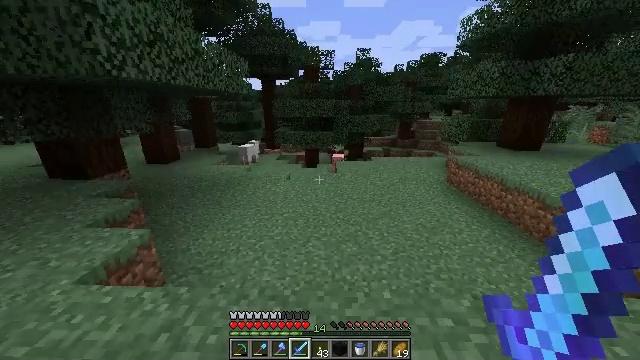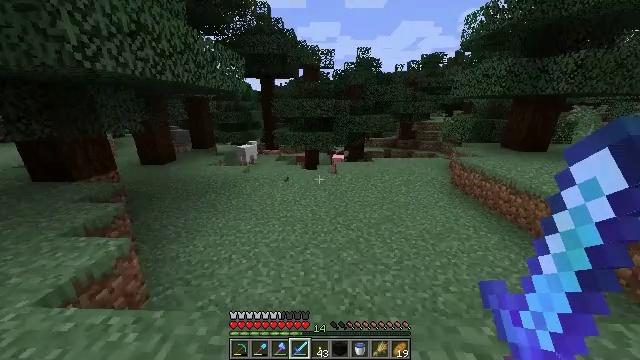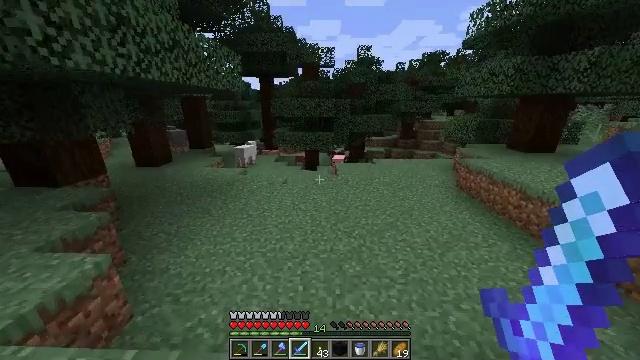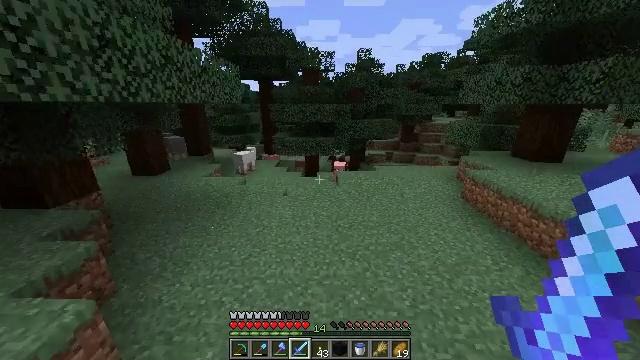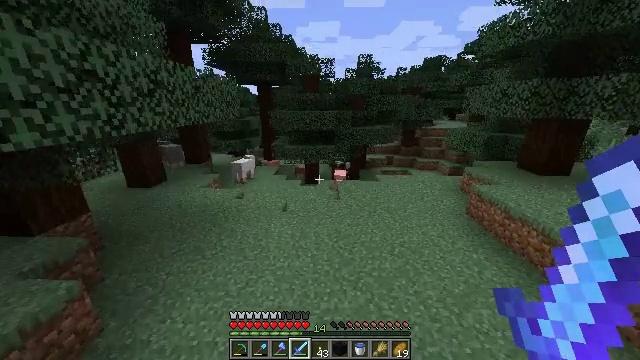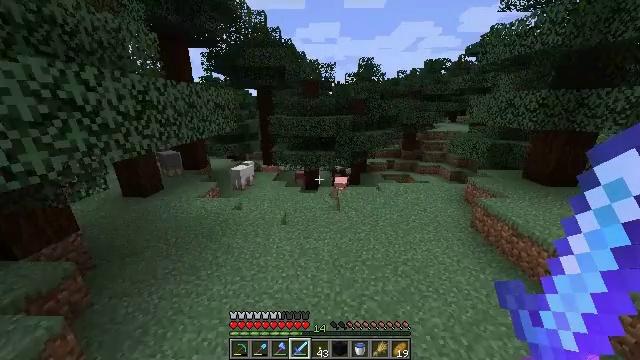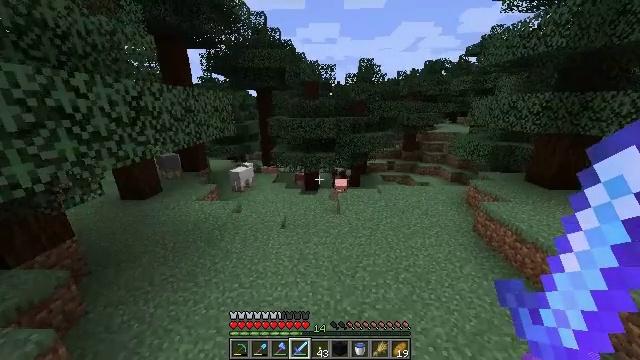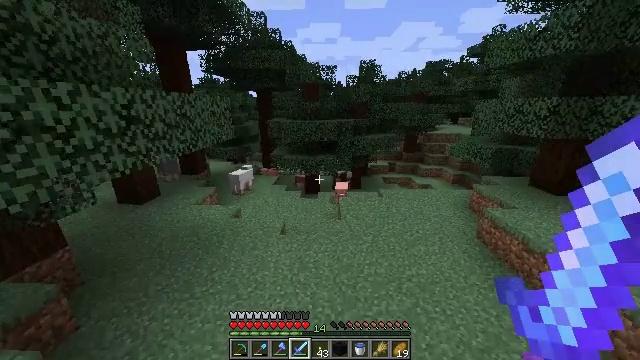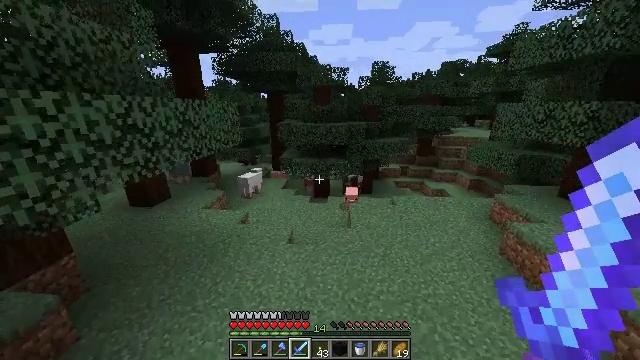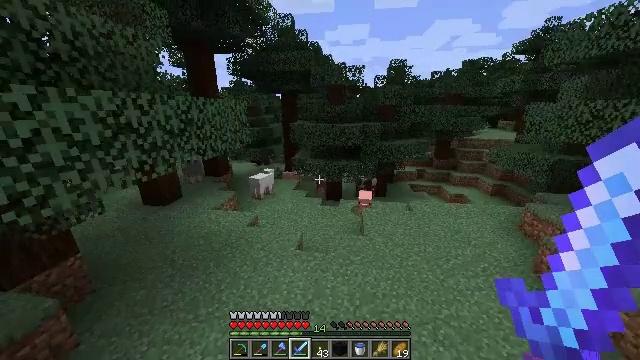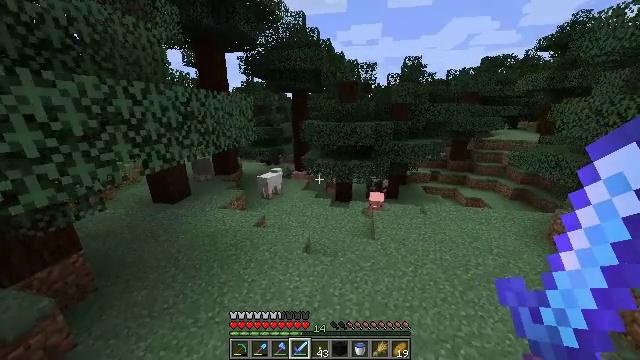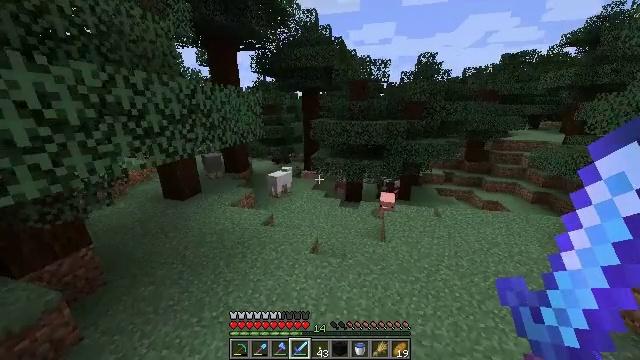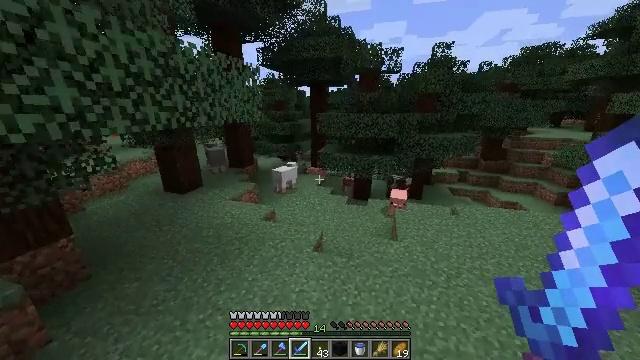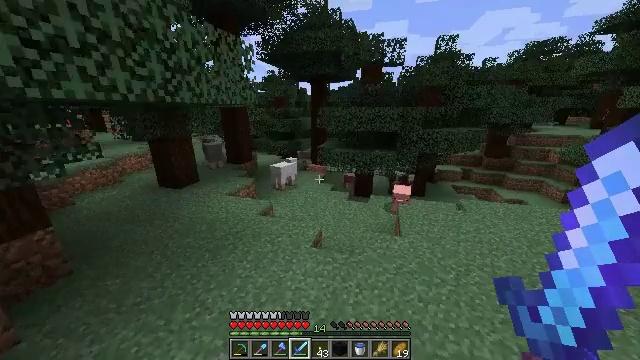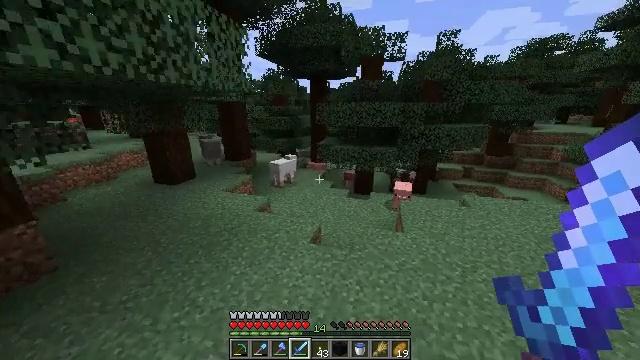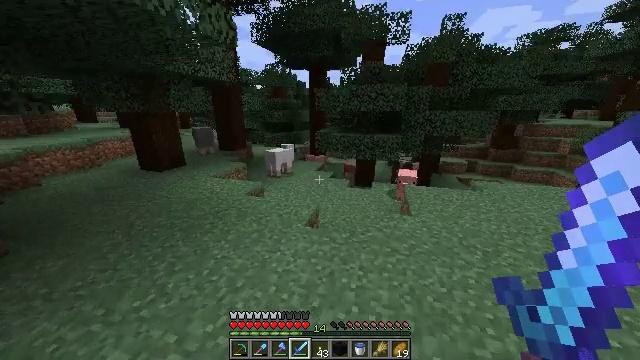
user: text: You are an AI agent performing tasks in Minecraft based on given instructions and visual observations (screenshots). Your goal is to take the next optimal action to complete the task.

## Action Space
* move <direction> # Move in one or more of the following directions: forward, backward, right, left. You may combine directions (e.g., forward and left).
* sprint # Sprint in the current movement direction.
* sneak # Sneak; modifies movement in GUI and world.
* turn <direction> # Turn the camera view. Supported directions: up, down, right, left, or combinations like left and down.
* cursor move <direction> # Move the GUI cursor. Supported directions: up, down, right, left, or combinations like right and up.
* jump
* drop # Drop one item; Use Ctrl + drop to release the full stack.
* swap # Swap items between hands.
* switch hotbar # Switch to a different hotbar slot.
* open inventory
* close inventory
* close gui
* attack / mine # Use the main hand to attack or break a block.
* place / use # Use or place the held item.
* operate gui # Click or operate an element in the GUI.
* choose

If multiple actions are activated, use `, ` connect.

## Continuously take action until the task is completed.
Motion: motion action
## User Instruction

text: Gather materials from the sweet berry bush.
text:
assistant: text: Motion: move forward, sprint
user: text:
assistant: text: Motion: move forward, sprint
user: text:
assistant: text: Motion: move forward, sprint, jump
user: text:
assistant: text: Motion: move forward, sprint, jump
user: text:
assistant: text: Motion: move forward, sprint, jump
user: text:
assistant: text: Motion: move forward, sprint, jump
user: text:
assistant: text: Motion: move forward, sprint, jump
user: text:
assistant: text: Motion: move forward, sprint, turn left, jump
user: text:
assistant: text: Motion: move forward, sprint, turn left
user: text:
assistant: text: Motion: move forward, sprint, turn left
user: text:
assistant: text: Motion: move forward, sprint, turn left
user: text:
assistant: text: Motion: move forward, sprint, turn left
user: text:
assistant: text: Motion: move forward, sprint
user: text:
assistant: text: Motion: move forward, sprint
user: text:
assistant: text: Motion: move forward, sprint
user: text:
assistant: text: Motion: move forward, sprint
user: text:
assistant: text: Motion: move forward, sprint
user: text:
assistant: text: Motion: move forward, sprint, turn left
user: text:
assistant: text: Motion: move forward, sprint, turn left
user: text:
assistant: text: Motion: move forward, sprint, turn left
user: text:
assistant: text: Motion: move forward, sprint, turn left, jump
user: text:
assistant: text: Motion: move forward, sprint, turn left, jump
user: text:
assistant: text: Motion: move forward, sprint, turn left, jump
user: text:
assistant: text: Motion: move forward, sprint, turn left, jump
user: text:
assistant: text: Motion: move forward, sprint, turn left, jump
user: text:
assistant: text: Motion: move forward, sprint, jump
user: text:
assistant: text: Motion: move forward, sprint, turn left
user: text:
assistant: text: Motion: move forward, sprint, turn left
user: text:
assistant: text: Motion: move forward, sprint, turn left
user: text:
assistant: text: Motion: move forward, sprint